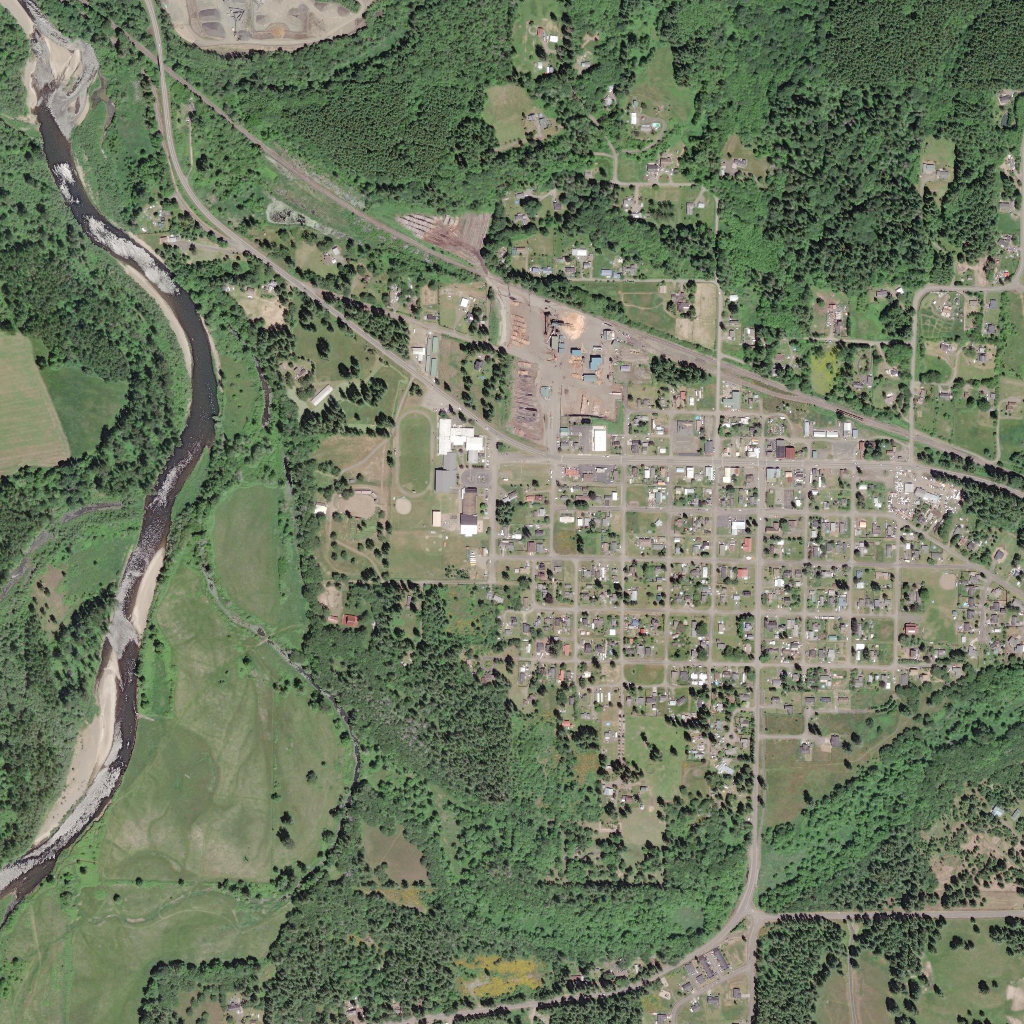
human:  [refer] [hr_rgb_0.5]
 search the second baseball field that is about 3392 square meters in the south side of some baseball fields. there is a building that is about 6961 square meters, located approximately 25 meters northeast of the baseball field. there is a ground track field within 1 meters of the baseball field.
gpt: <box>[[38, 48, 41, 51, 0]]</box>